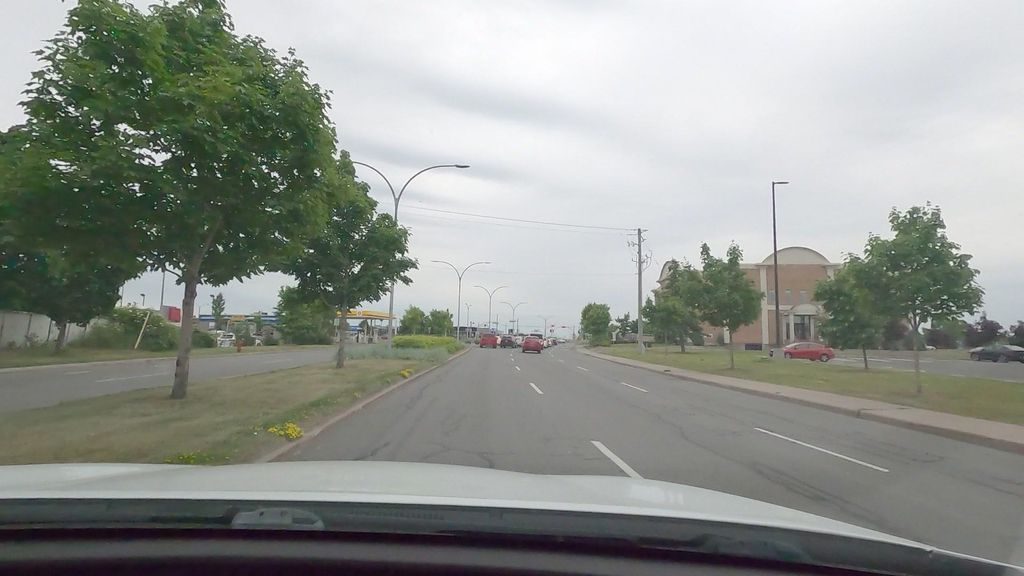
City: montreal